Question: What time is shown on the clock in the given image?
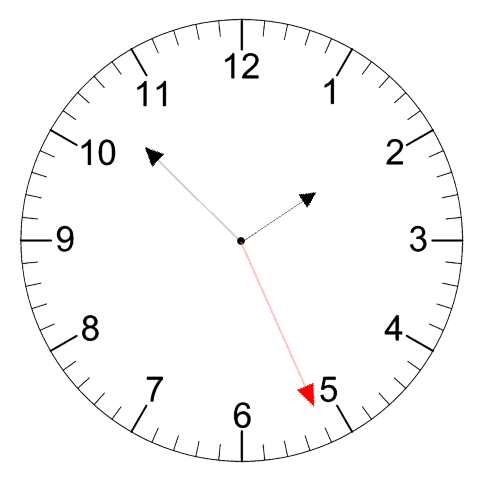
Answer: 01:52:26